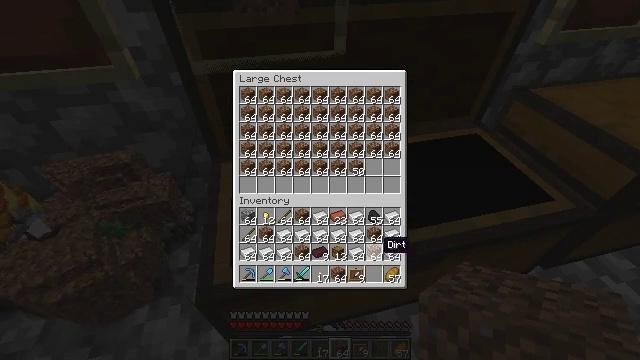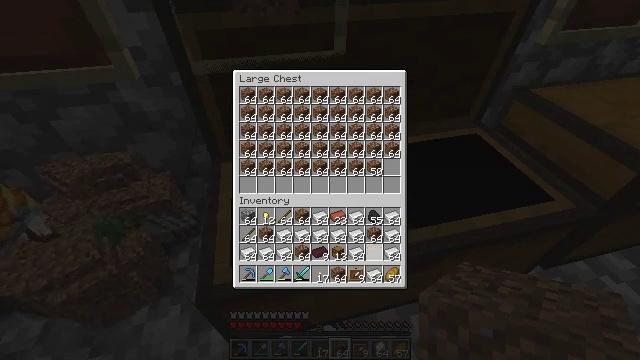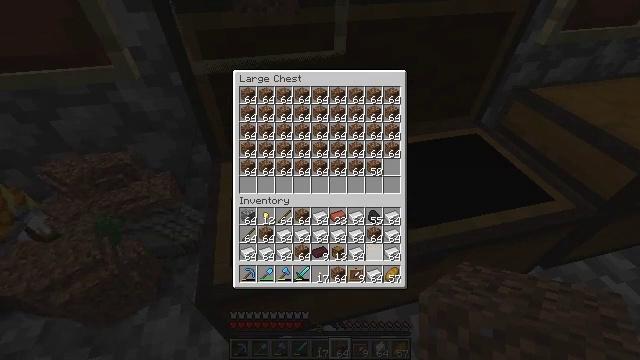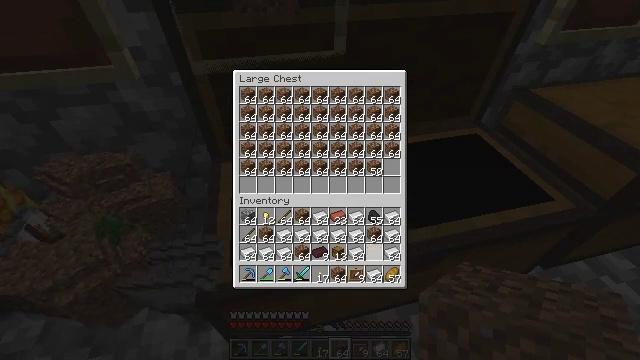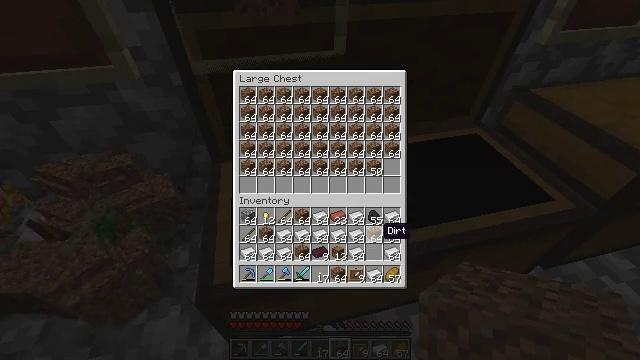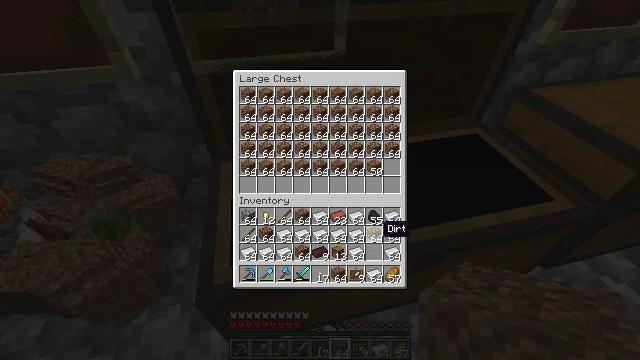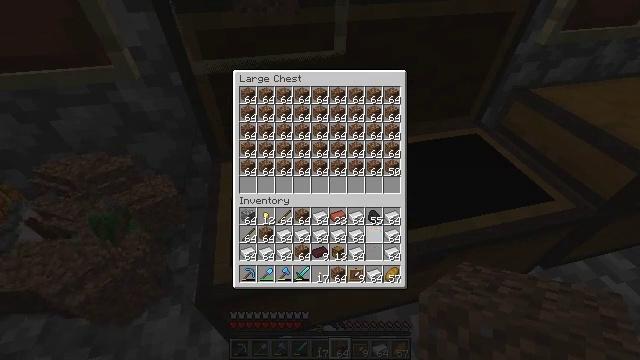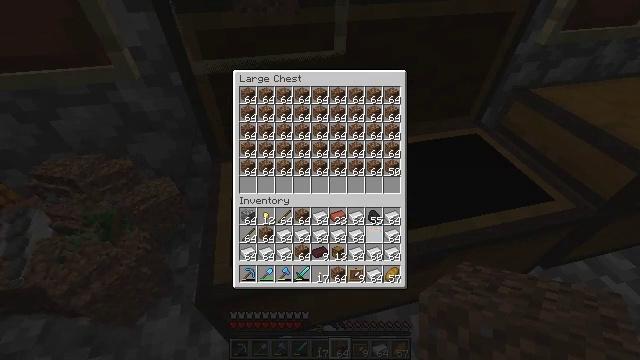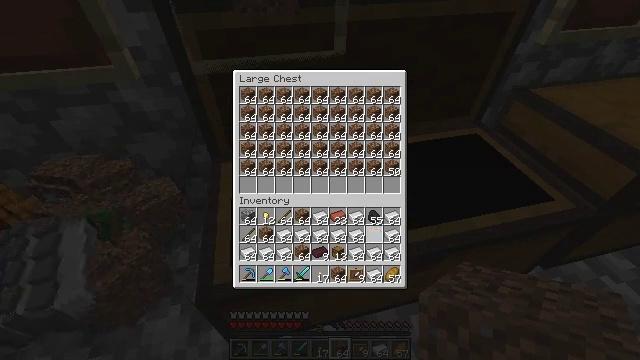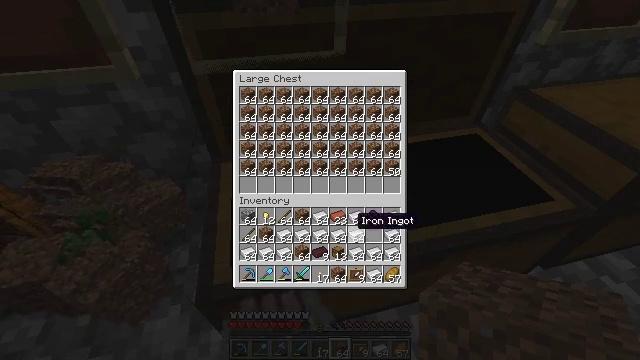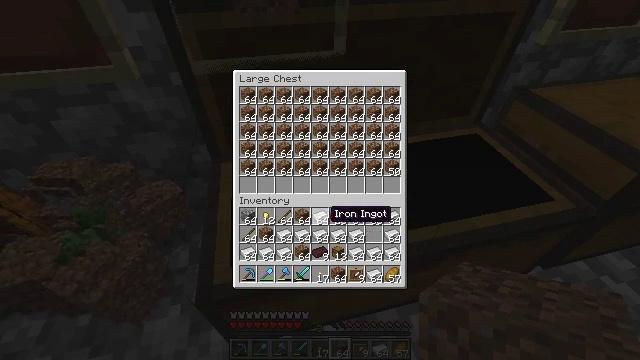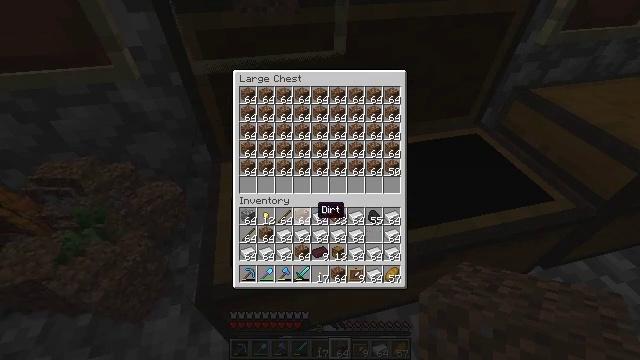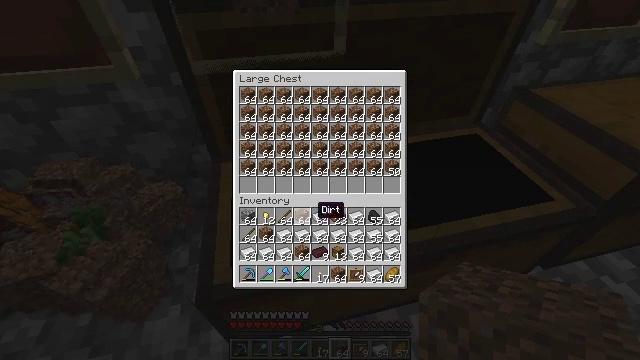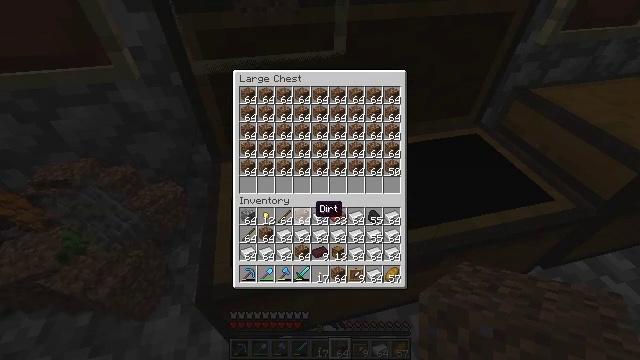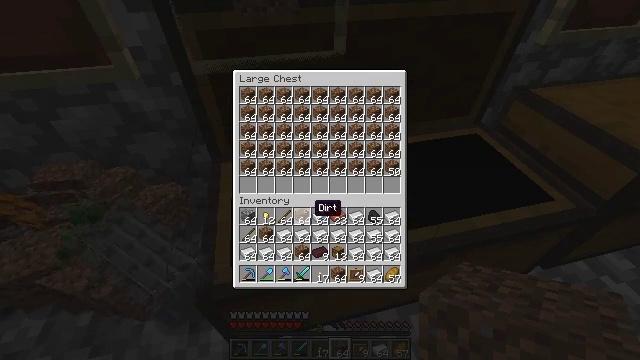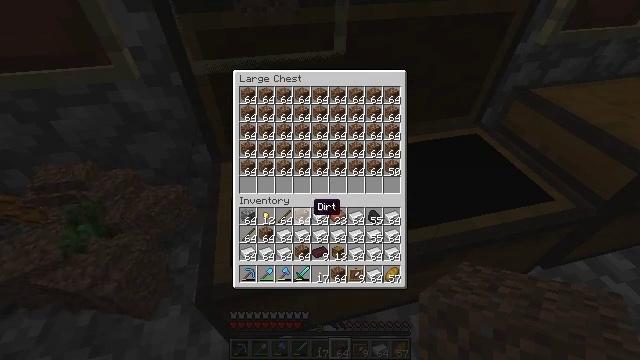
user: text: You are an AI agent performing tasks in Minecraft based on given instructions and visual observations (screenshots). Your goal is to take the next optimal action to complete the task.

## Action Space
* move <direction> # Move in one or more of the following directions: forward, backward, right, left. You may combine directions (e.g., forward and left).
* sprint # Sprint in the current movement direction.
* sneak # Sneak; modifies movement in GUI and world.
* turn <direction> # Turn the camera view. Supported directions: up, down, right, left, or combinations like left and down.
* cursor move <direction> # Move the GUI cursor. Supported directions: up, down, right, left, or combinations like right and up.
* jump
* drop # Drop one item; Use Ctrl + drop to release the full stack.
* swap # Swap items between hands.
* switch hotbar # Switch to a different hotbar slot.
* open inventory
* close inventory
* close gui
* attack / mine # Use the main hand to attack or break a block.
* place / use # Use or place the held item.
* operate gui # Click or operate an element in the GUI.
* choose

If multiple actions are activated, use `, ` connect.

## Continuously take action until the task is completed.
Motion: motion action
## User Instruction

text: Remove an acacia fence from the inventory.
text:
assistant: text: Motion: sneak, choose
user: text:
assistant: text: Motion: sneak, choose
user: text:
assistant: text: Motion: sneak, cursor move up
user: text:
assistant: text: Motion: sneak
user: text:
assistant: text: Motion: sneak
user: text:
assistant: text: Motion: sneak, choose
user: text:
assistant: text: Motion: sneak, choose
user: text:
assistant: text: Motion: sneak, choose
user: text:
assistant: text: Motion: sneak, cursor move left and up
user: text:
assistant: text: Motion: sneak, cursor move left and up
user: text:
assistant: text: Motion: sneak, cursor move left
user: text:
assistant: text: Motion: sneak
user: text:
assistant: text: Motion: sneak
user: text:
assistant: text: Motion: sneak
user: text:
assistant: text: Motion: sneak
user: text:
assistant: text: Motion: sneak, choose
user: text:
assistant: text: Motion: sneak, choose
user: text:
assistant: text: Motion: sneak, choose
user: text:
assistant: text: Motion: sneak, cursor move down
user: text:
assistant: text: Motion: sneak, cursor move down
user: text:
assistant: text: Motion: sneak
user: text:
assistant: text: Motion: sneak
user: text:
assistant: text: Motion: sneak, choose
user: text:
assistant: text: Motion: sneak, choose
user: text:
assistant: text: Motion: sneak, choose
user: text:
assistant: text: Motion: sneak
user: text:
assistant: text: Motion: sneak
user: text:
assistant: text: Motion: sneak, cursor move left
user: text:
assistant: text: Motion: sneak
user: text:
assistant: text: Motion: sneak